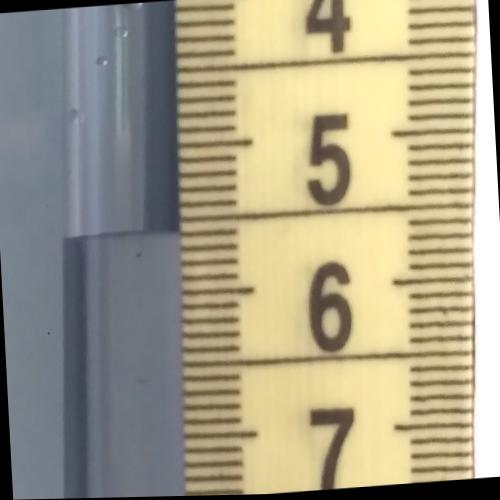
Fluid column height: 5.6 cm